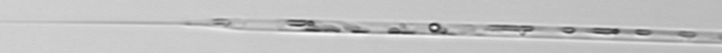
Label: Rhizosolenia